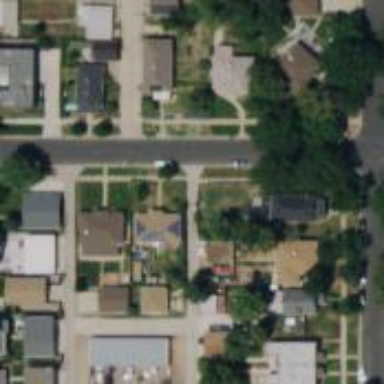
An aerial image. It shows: Residential road with separate sidewalk.